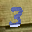
Label: 3